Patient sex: F
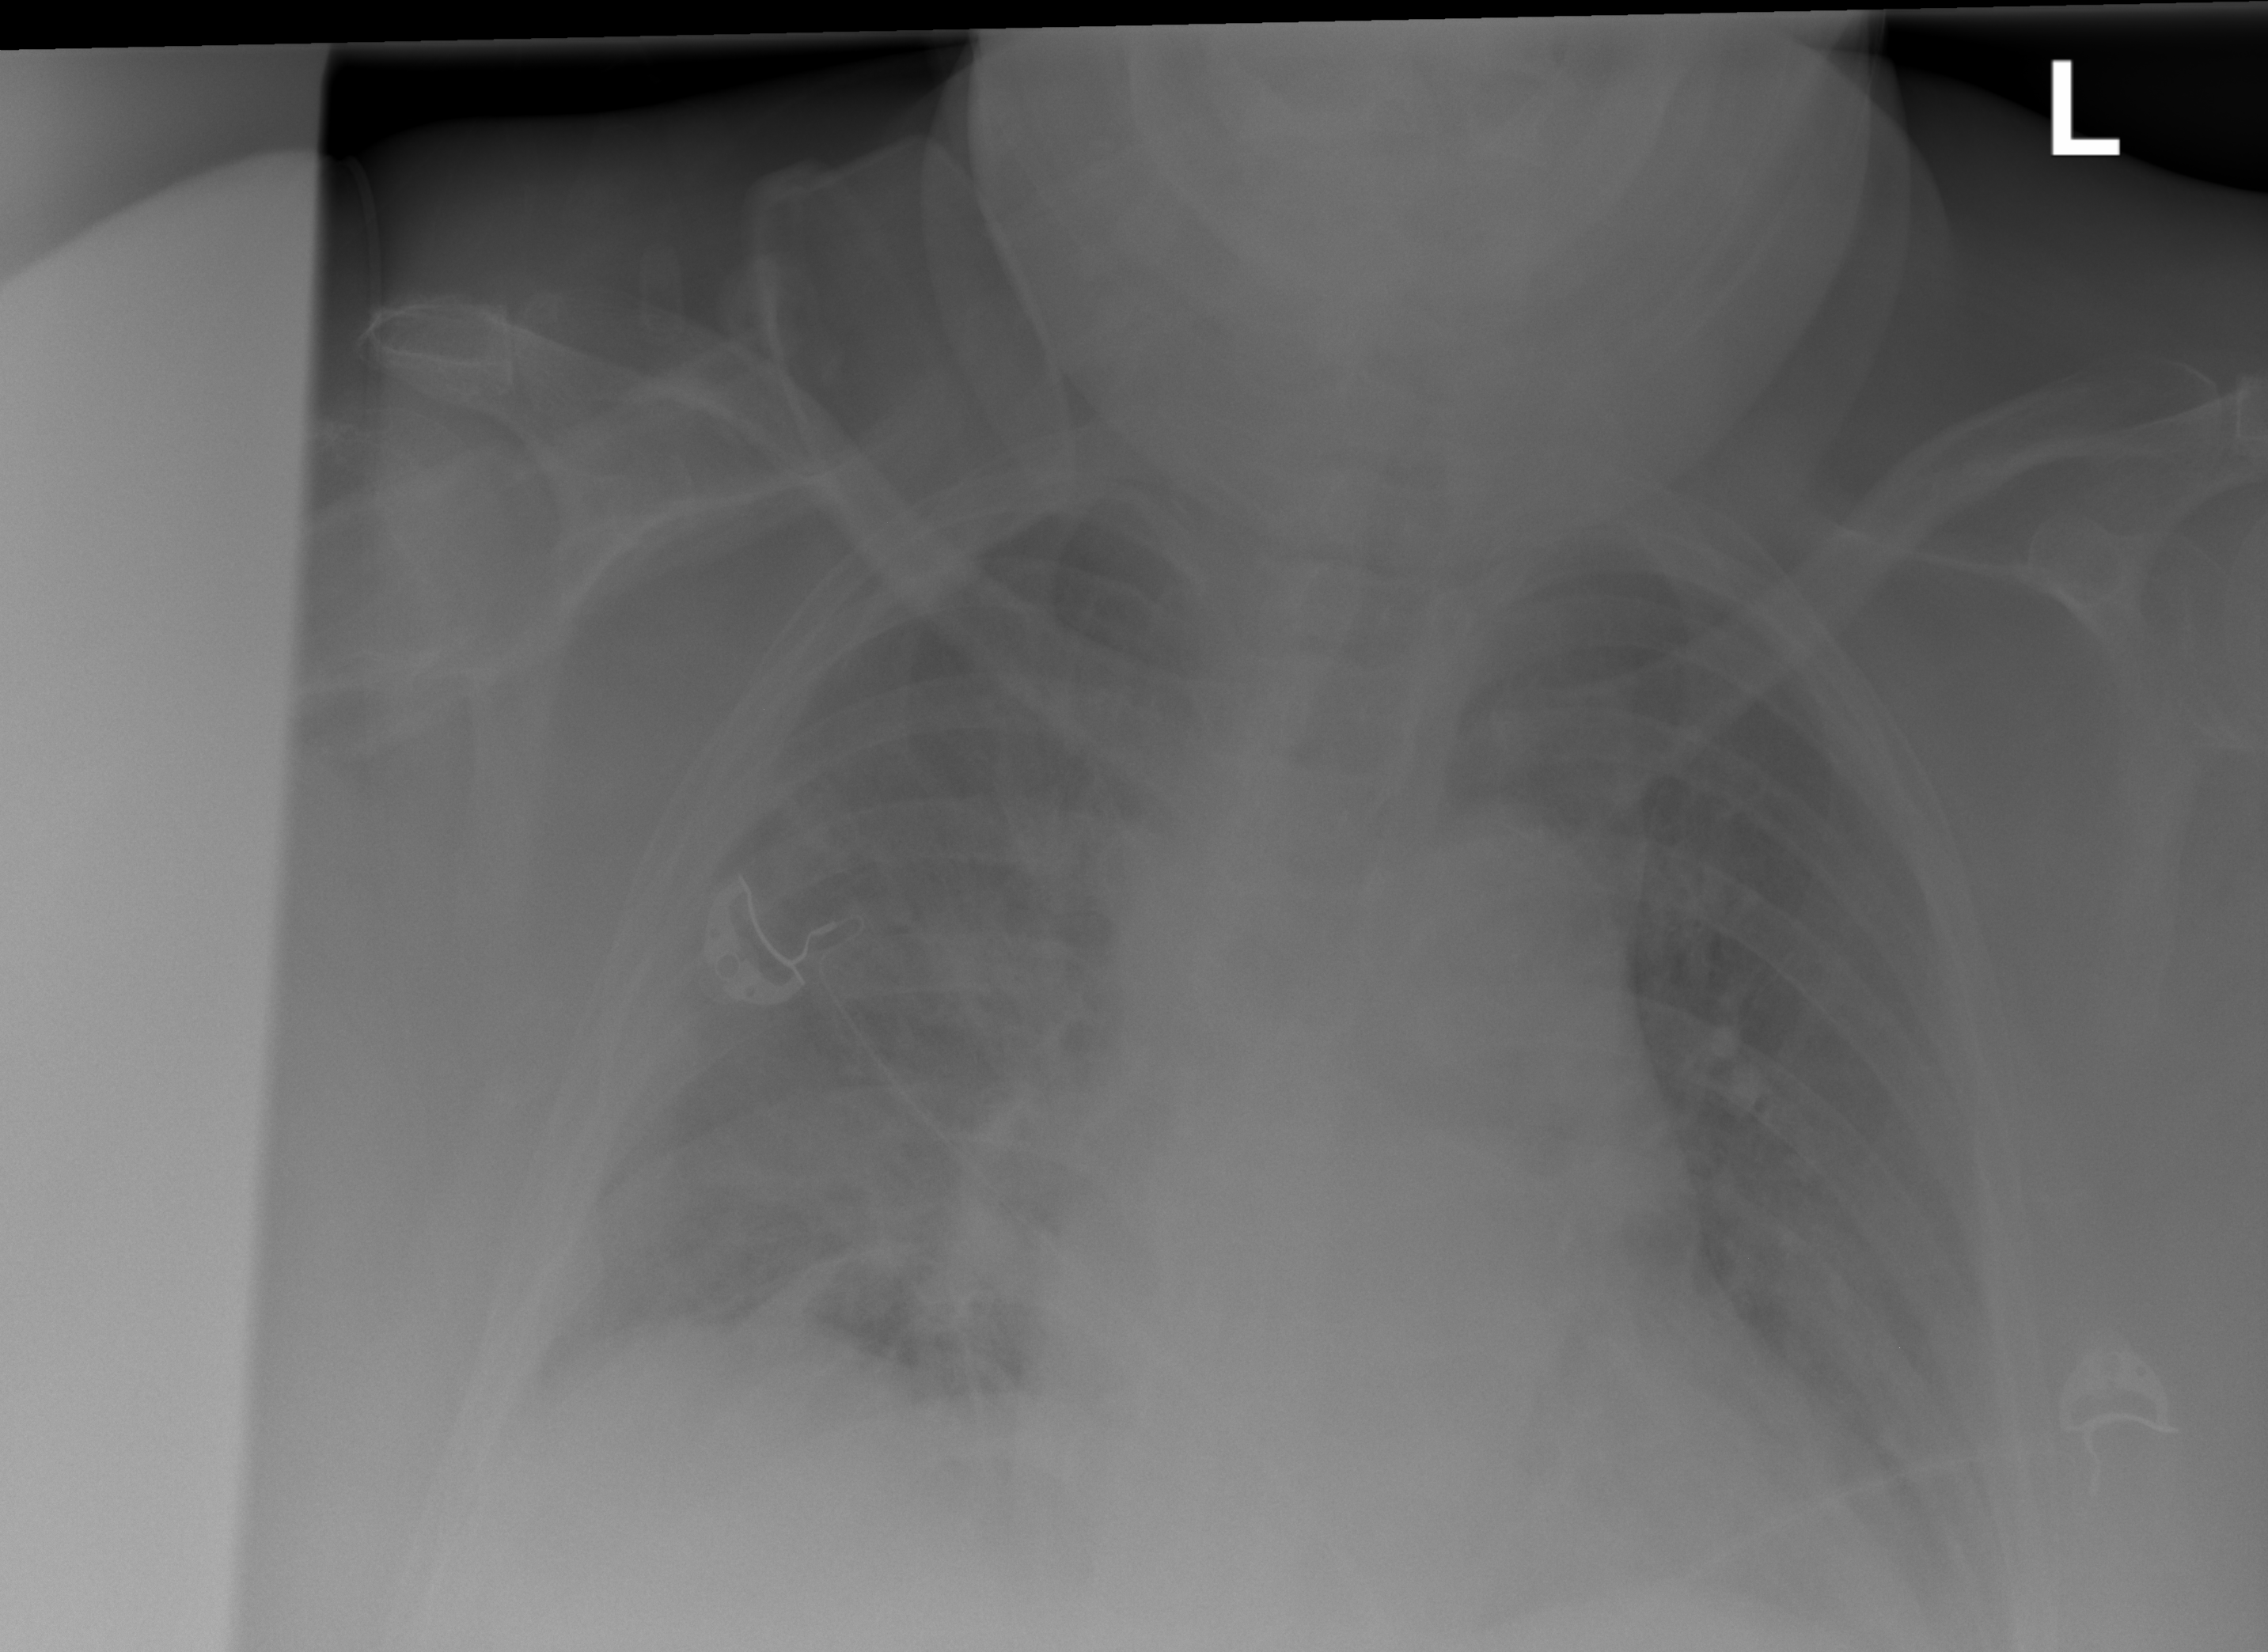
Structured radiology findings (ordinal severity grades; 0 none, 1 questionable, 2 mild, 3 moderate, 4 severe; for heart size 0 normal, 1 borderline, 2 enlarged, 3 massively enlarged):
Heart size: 2
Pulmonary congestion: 2
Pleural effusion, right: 2
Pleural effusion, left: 2
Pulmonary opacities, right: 2
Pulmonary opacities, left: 0
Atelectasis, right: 0
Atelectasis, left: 0